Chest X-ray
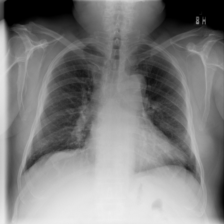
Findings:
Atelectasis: negative
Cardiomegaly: negative
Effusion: negative
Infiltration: negative
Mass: negative
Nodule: negative
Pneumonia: negative
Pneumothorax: negative
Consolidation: negative
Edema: negative
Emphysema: negative
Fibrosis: negative
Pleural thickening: negative
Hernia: negative